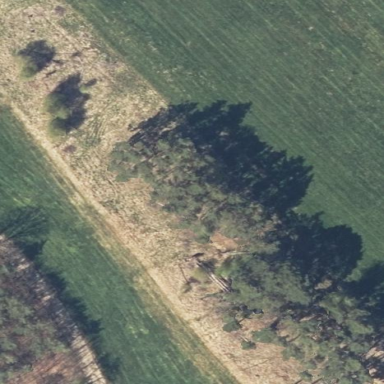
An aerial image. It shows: Forest area.